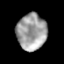
Tissue: prostate
Cell type: T cells
Senescence score: 0.2577
Nuclear area (px): 1057
Mean DAPI intensity: 158.951